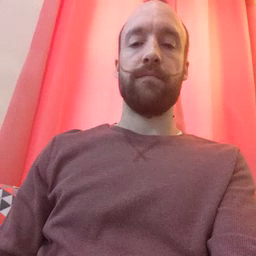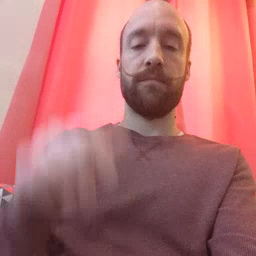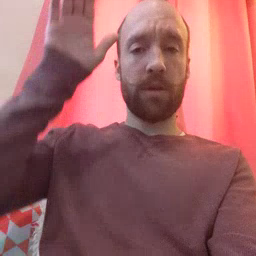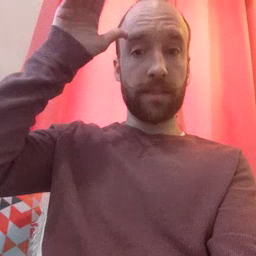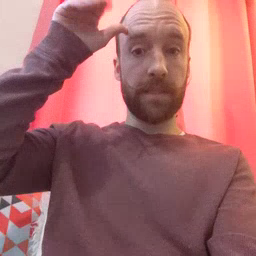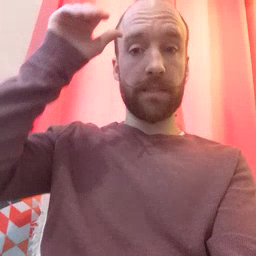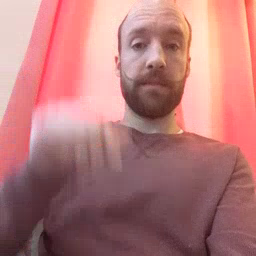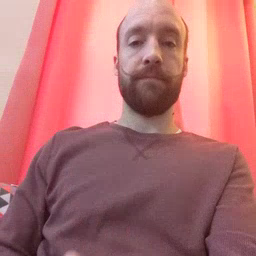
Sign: donkey